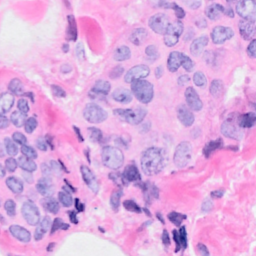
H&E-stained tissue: Breast